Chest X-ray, AP view. Patient: 43 years old, sex F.
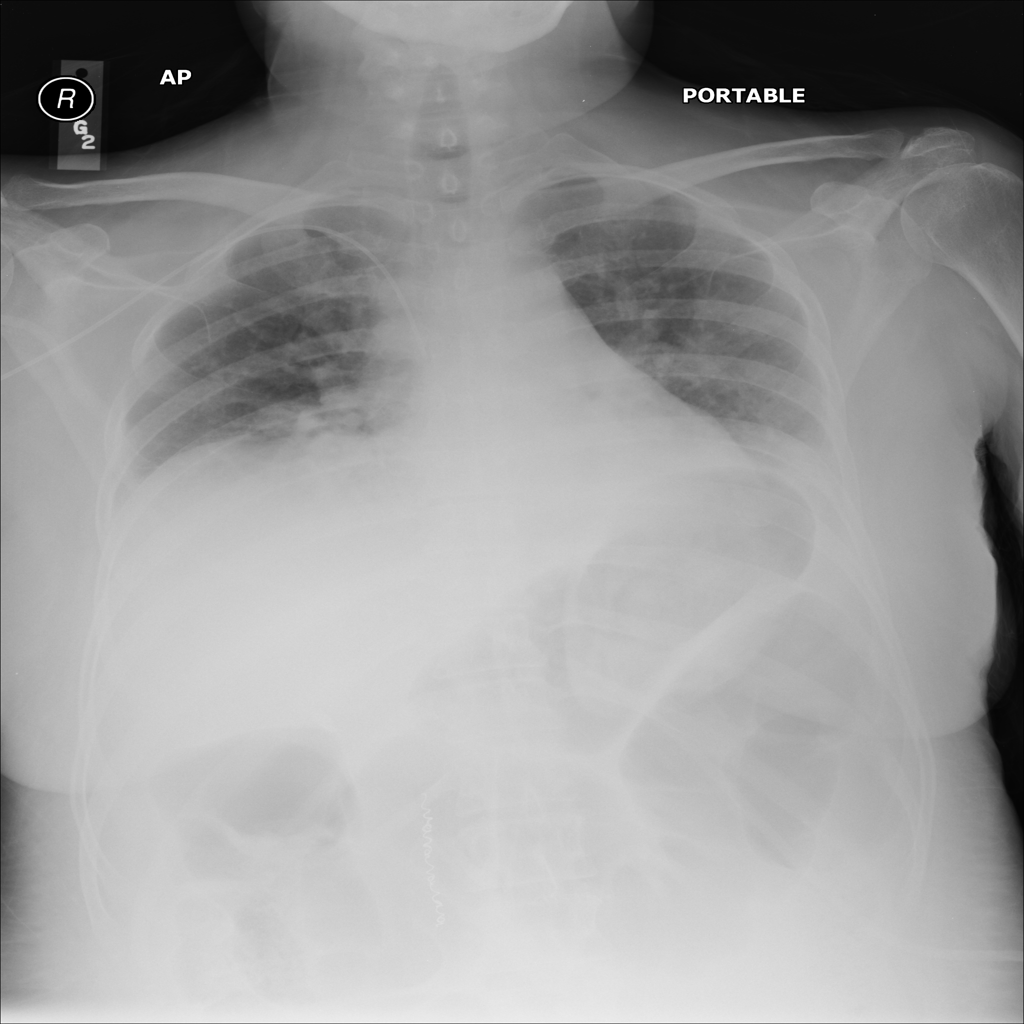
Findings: Atelectasis